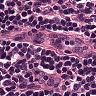
Metastatic tissue present: no